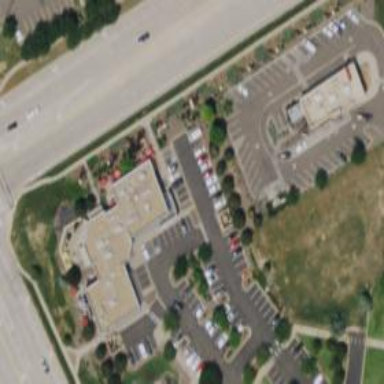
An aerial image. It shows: Parking space is available.